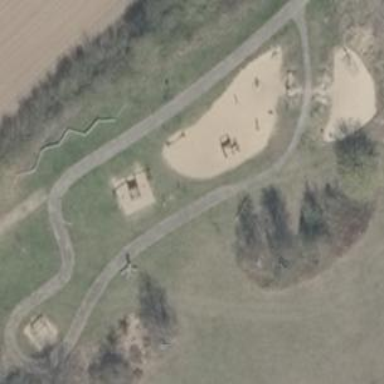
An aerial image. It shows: Playground area for leisure land.